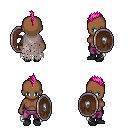
a pixel art fantasy rpg character, female body template, human, dark skin, gray tattered cape, magenta pants, pink mohawk hairstyle, bracelets, black shoes, shield, four views (front, back, left, right), 2x2 character sprite sheet, small pixel art, hard edges, no anti-aliasing